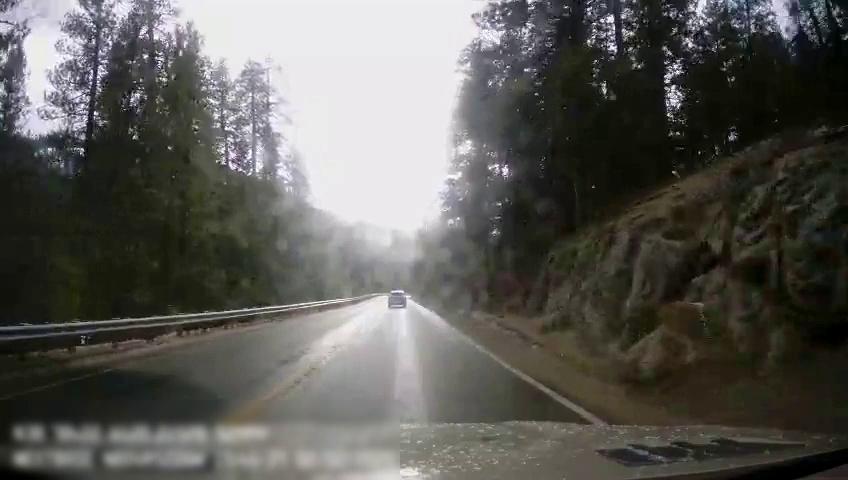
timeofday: Day
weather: Sunny
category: Drivable Space
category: Vehicles | SUV
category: Lanes | Alternate Lane
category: Lanes | Current Lane
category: Lanes | Opposite Lane